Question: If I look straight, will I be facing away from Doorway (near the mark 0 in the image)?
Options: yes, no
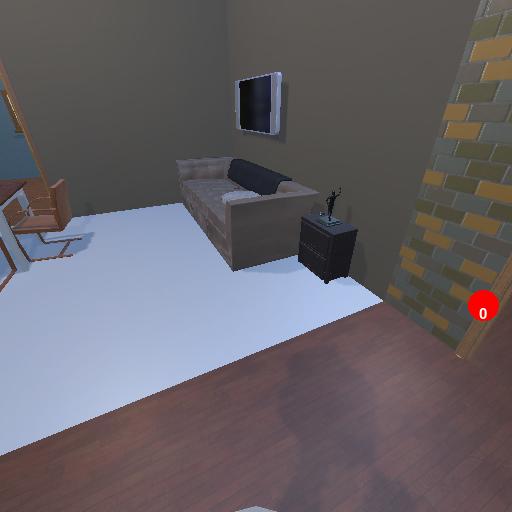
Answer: yes